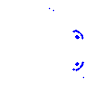
Particle: proton